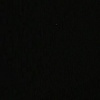
Label: space